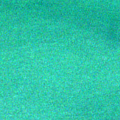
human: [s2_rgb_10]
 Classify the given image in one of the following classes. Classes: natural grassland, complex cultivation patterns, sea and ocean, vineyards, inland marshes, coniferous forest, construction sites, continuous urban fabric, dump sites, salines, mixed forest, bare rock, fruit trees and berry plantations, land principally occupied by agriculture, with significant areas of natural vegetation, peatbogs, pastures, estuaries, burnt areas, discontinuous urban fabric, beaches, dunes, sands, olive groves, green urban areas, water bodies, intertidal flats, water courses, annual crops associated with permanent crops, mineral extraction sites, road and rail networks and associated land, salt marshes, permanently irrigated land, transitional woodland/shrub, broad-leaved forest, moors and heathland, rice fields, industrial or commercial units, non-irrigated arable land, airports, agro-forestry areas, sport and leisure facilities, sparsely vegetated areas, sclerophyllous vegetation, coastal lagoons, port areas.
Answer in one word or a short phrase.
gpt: sea and ocean